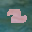
Label: 2